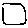
Label: square